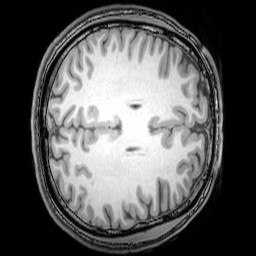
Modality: T1w
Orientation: axial
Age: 23
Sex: male
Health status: healthy
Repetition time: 0.081 s
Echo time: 0.037 s